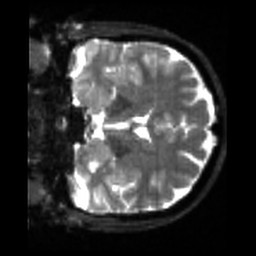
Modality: sbref
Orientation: coronal
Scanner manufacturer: siemens
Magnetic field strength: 3 T
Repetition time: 4 s
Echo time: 0.0594 s